Chest X-ray:
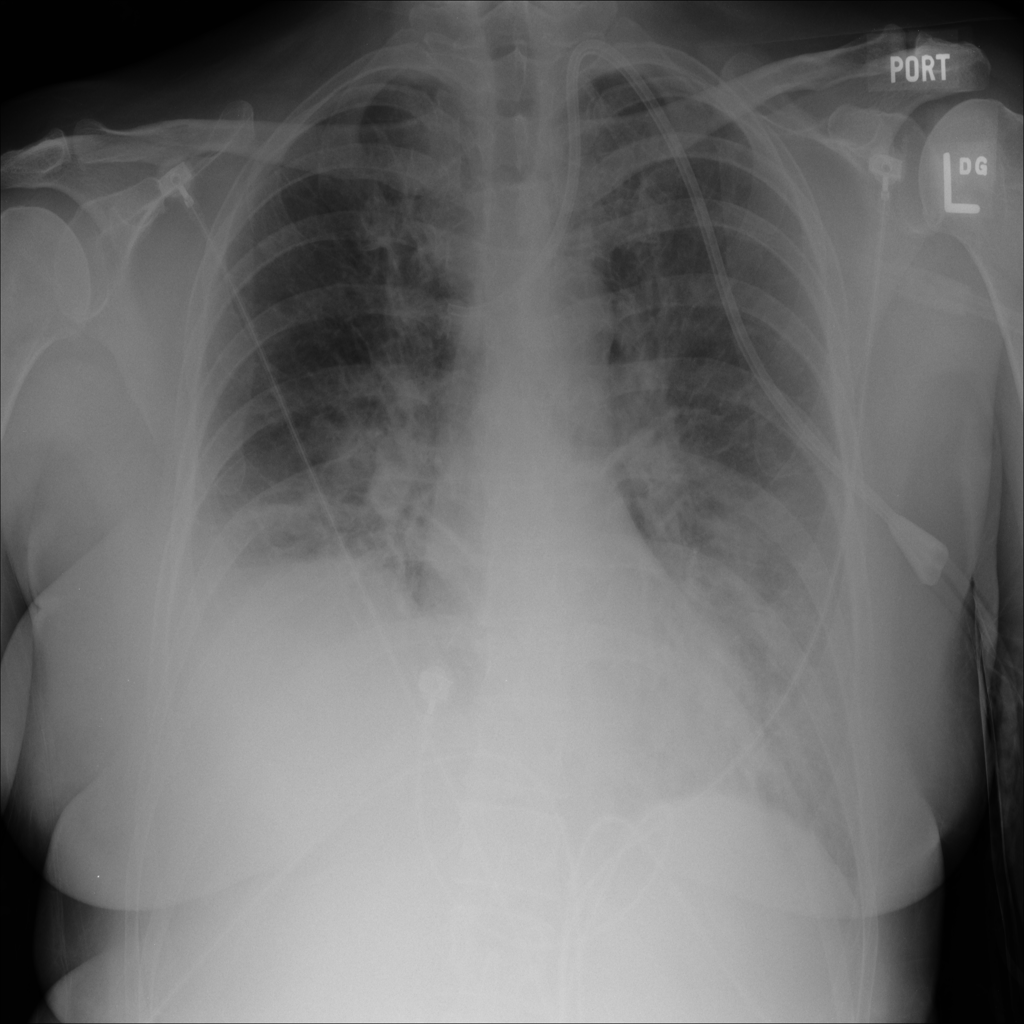
Findings: Consolidation, Effusion
No abnormal finding: no